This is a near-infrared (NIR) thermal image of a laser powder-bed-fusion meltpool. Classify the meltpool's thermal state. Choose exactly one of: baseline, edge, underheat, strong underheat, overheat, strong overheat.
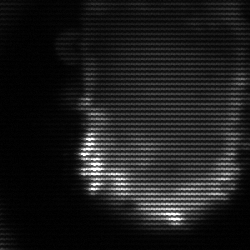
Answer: baseline